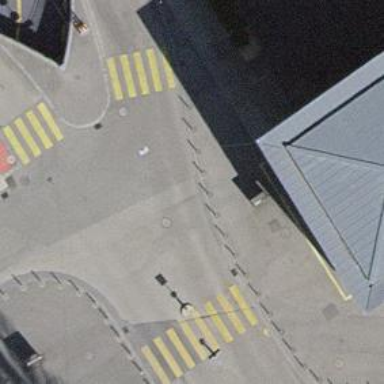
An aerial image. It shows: Bollard.